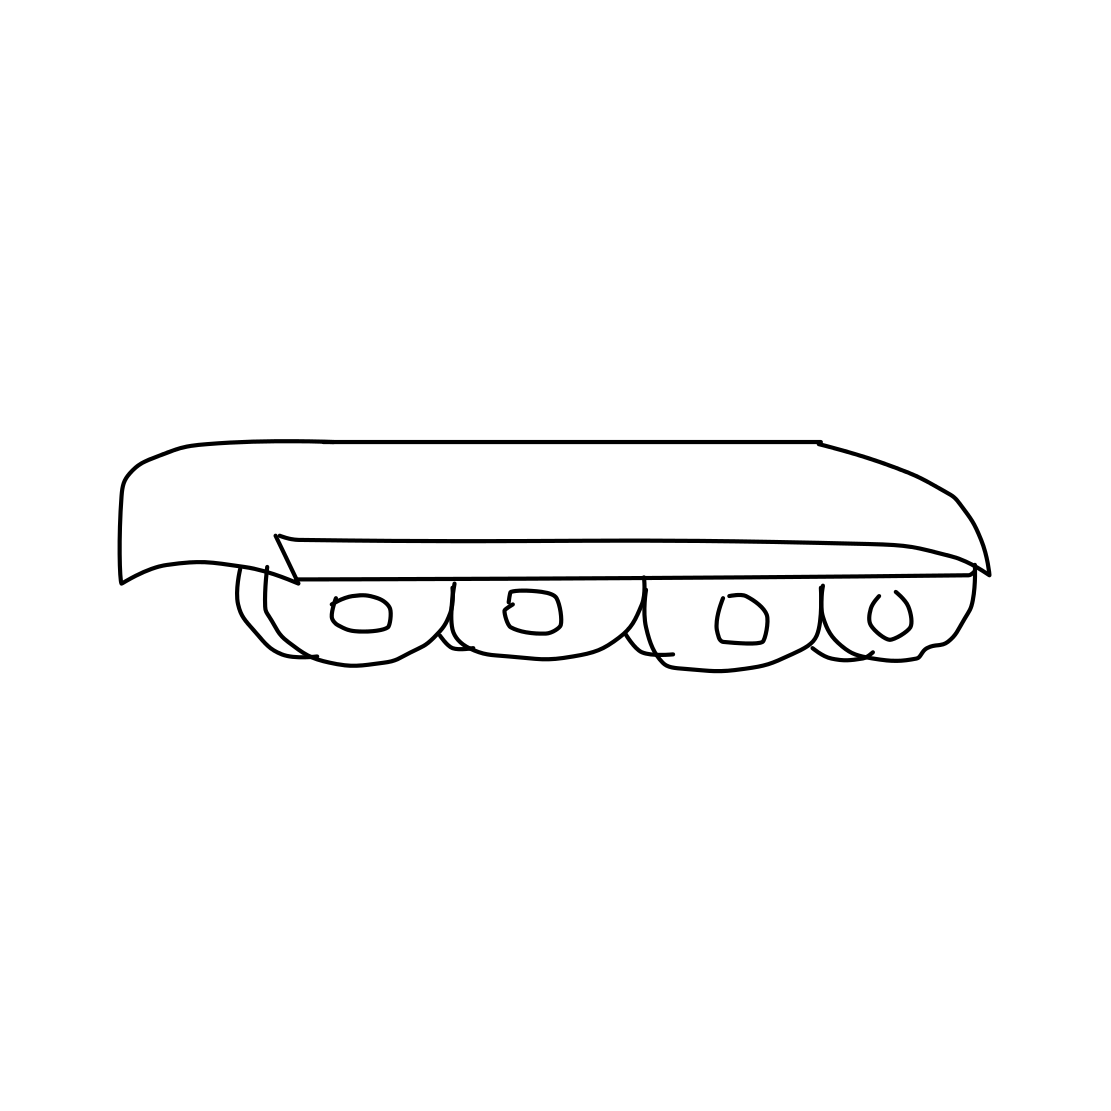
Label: rollerblades